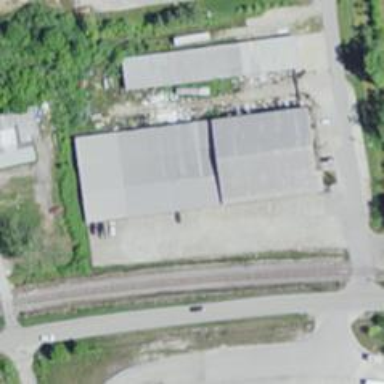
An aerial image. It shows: Industrial building.